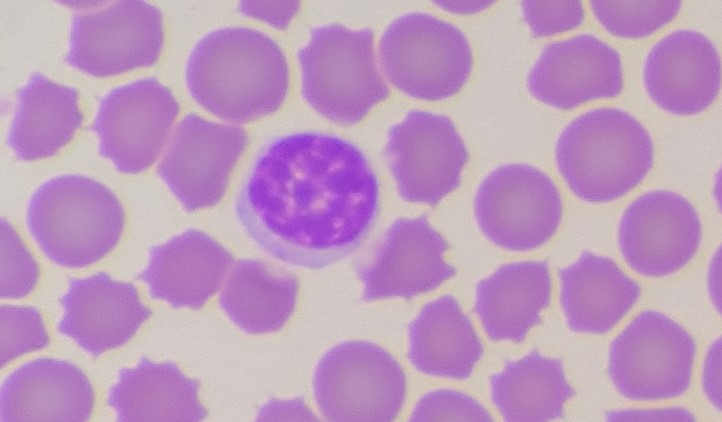
White blood cell type: Lymphocyte